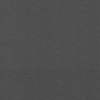
Label: dusty